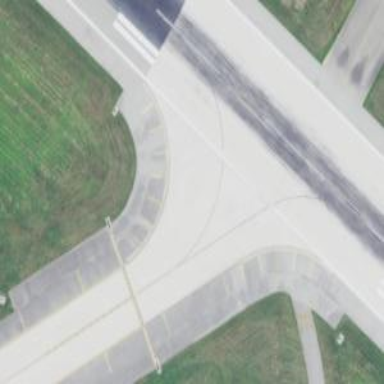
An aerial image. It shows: Image of taxiway at airport.